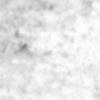
Label: no_change